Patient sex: M
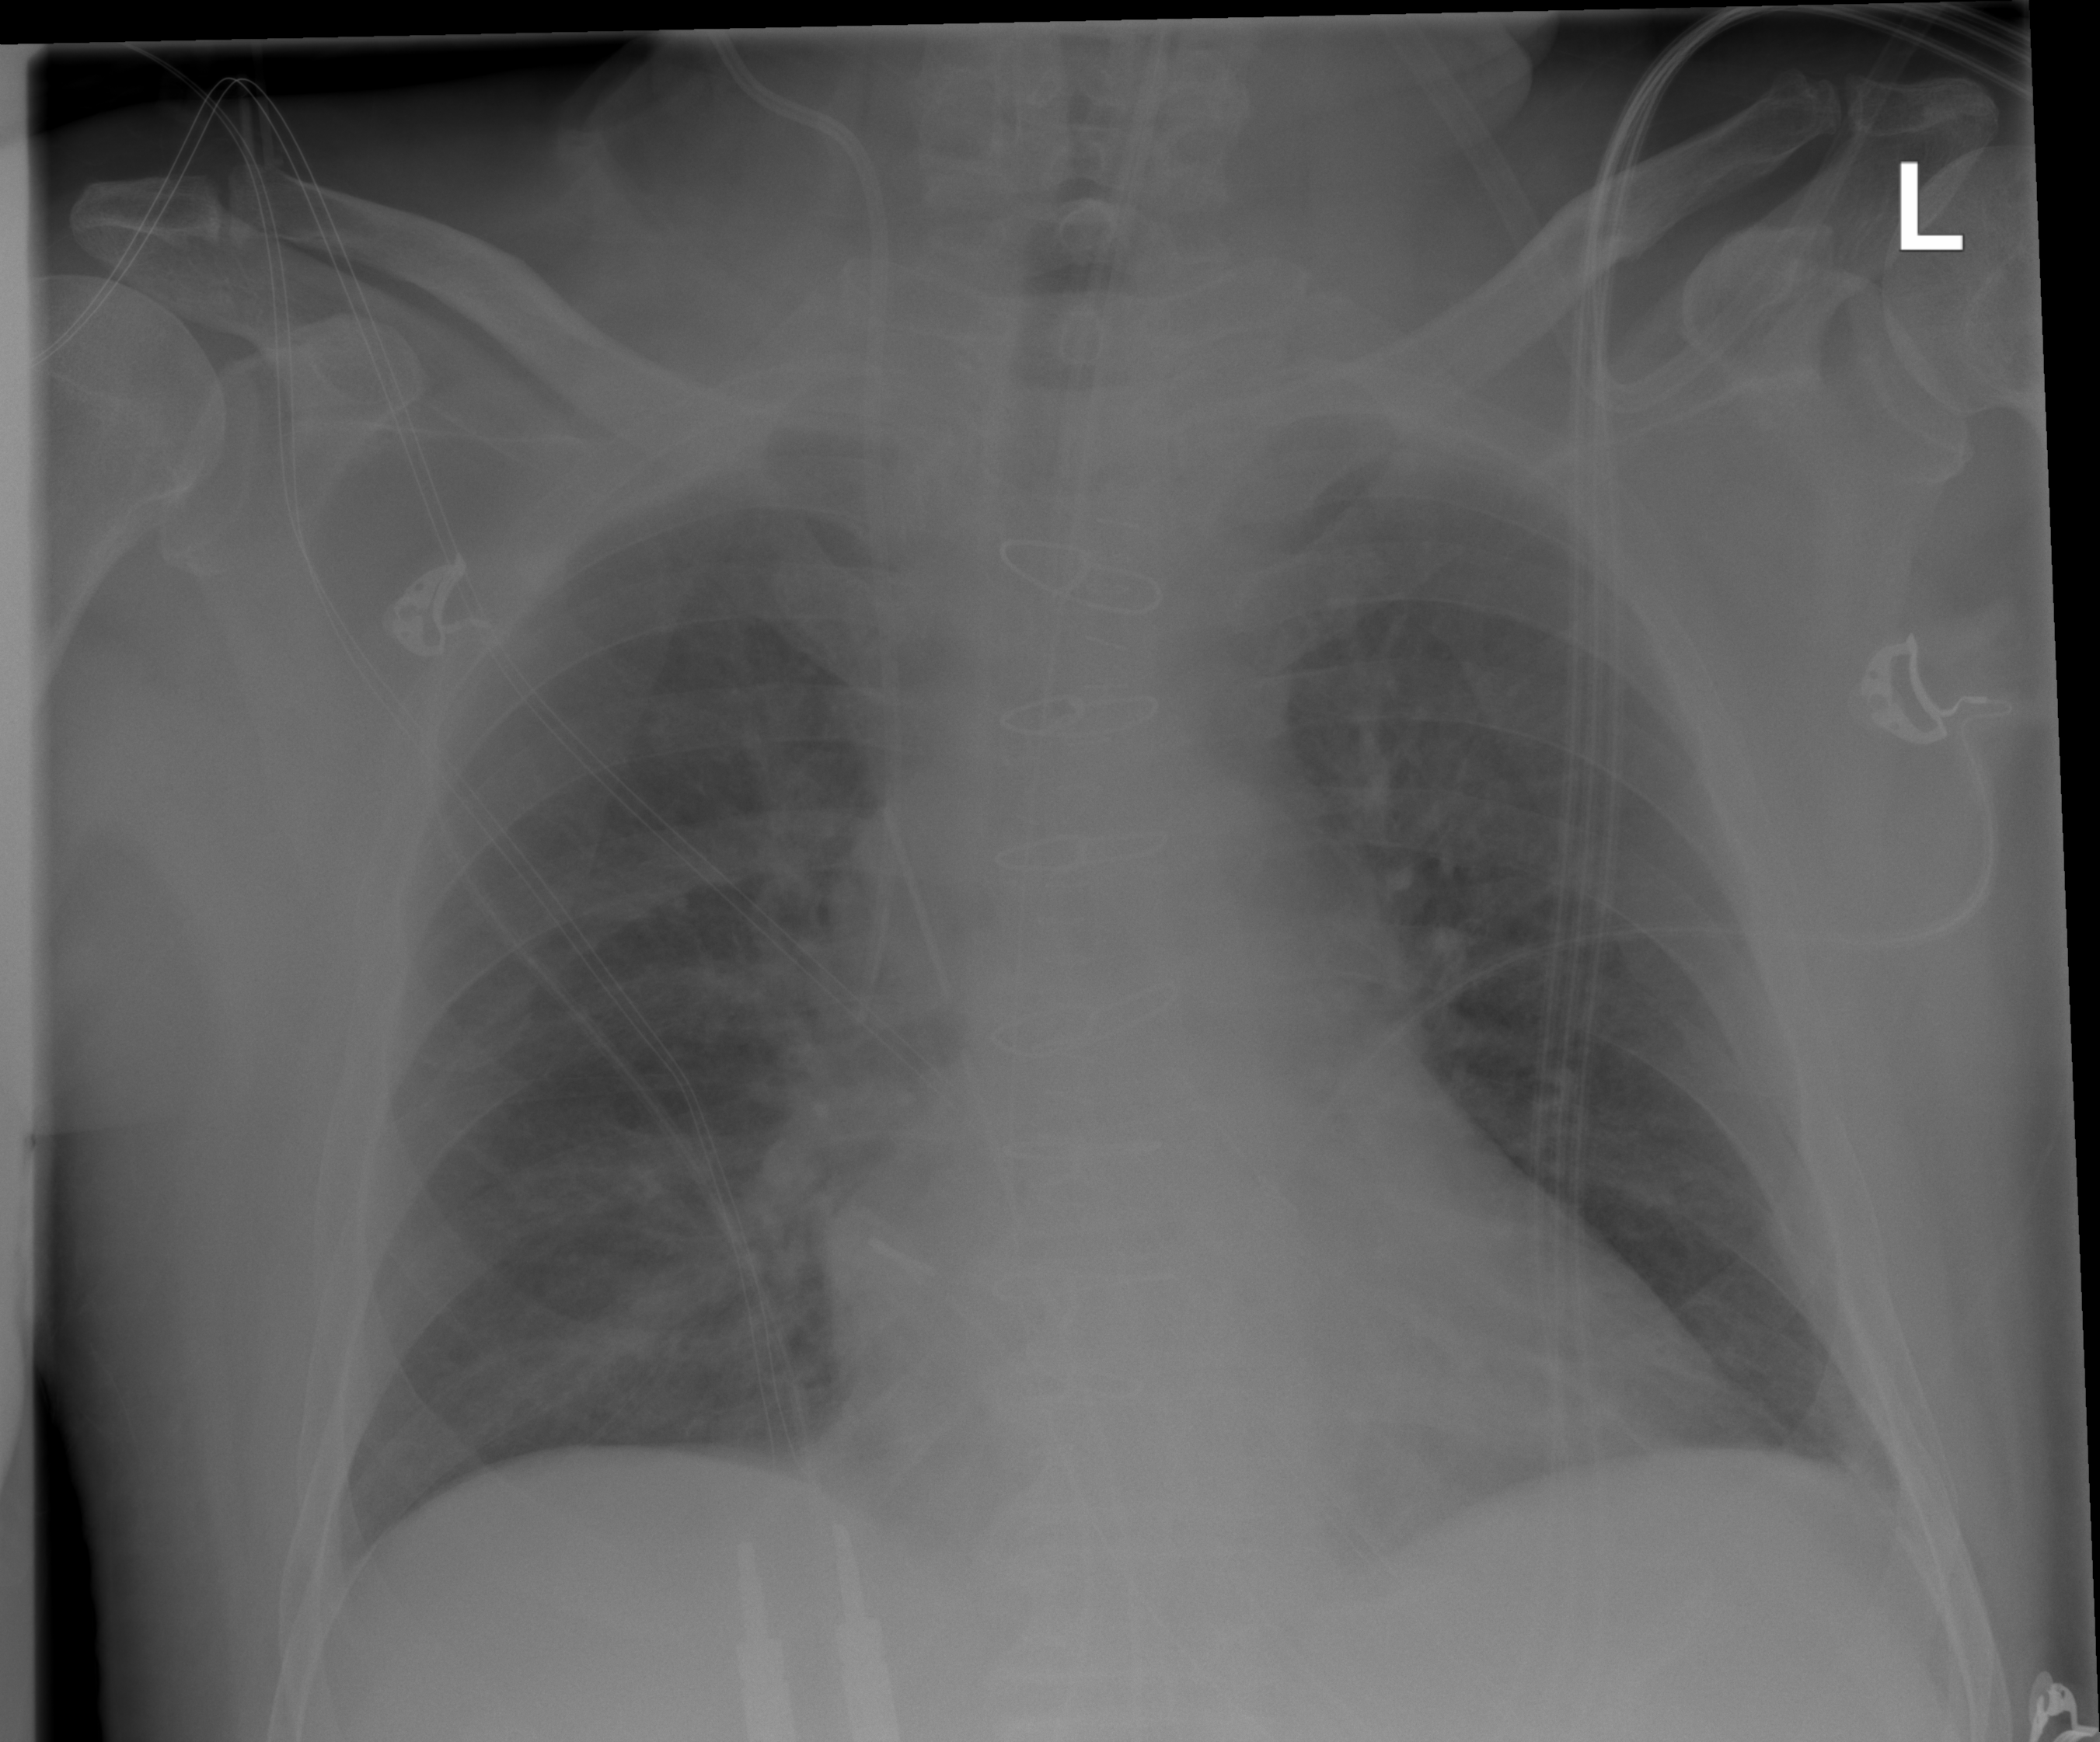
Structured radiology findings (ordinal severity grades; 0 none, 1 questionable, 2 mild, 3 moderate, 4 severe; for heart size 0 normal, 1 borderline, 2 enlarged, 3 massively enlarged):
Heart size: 1
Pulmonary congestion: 2
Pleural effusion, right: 0
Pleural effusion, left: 0
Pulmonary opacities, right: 0
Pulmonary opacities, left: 0
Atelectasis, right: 0
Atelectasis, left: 0